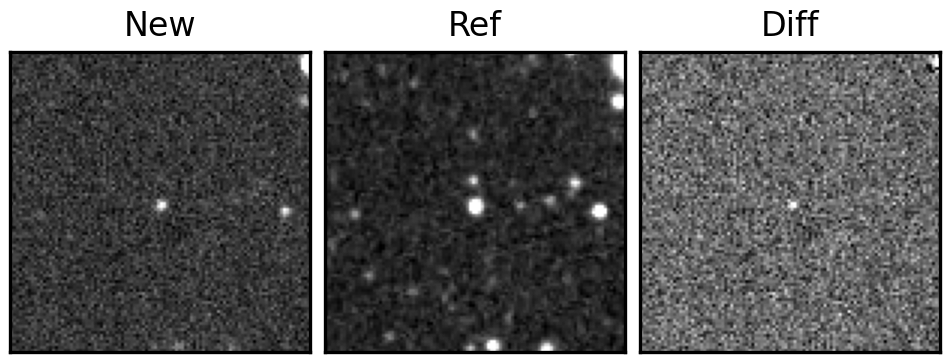
Label: real